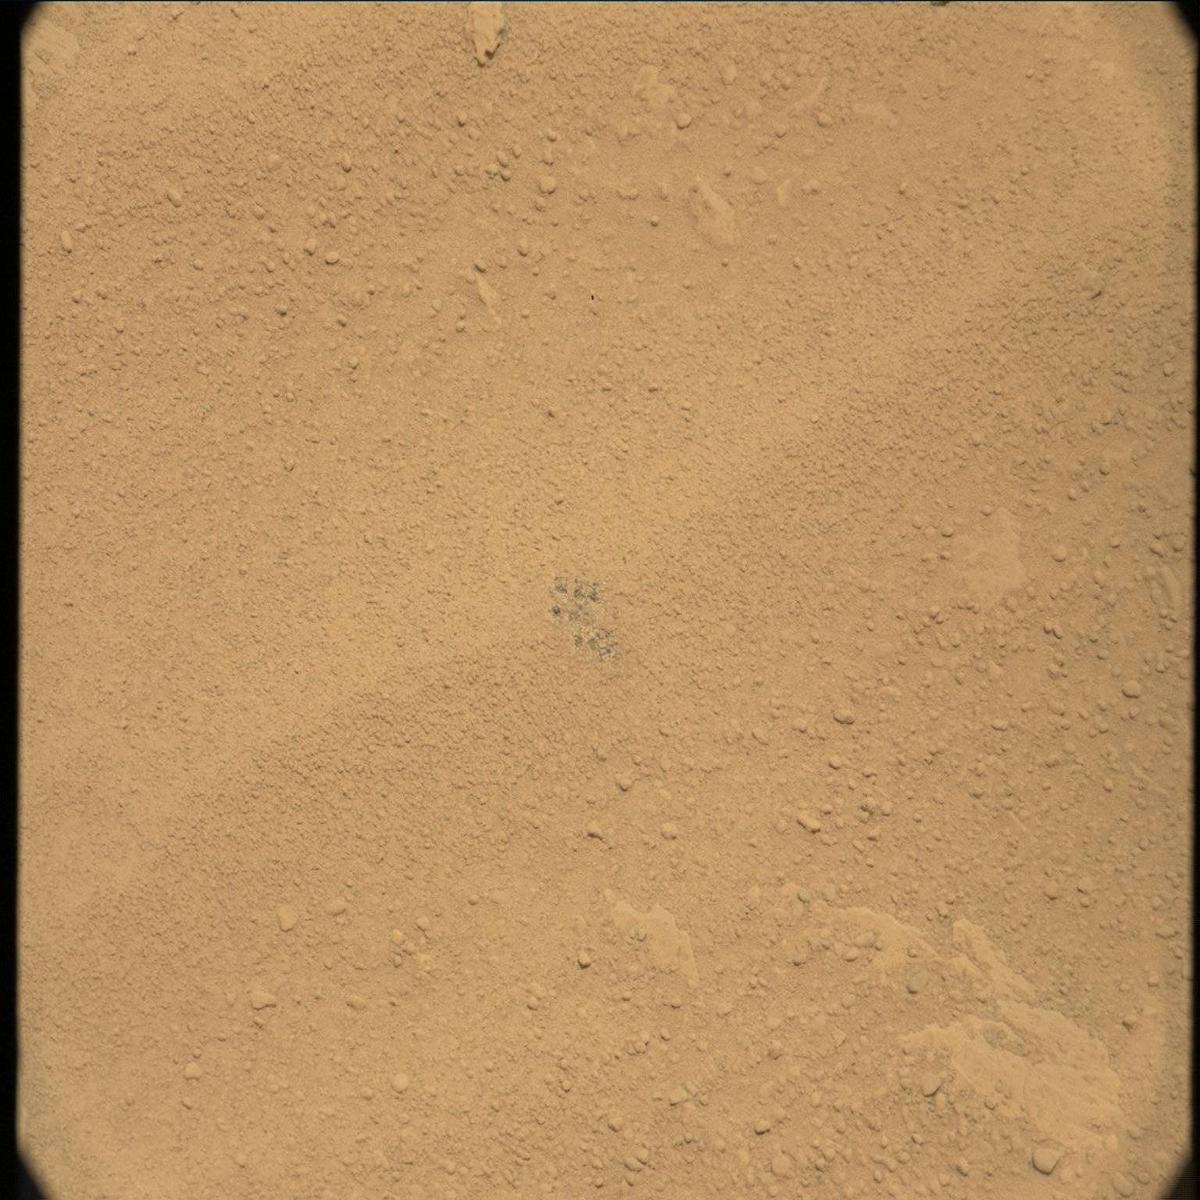
Terrain classes present: Bedrock, Sand / Soil